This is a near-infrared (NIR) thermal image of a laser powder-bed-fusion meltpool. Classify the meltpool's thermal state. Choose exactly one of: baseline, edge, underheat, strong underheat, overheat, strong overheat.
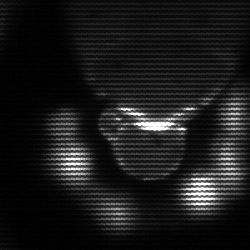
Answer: baseline